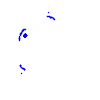
Particle: kaon